Interaction volume radius: 10 \u00c5
Interaction volume height: 10 \u00c5
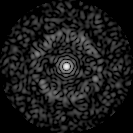
Disorder parameter: 0.8474